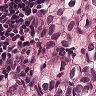
Metastatic tissue present: yes